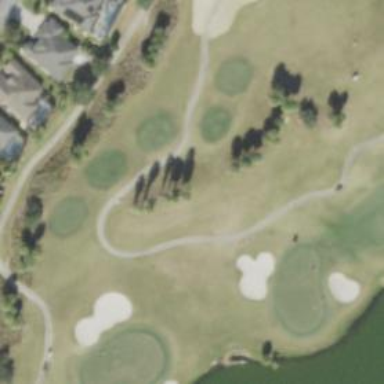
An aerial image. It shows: Golf cartpath that is also road path.